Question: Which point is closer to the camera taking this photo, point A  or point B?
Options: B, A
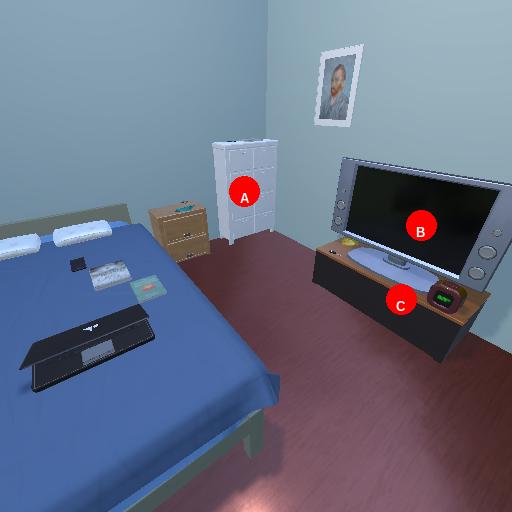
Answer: B